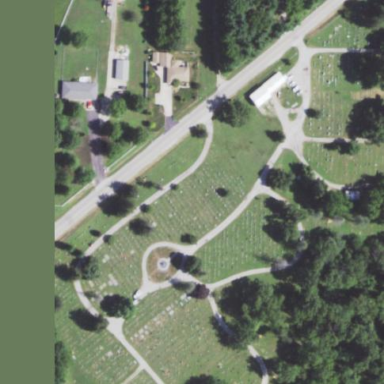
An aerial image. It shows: Cemetery.